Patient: sex M, age 38
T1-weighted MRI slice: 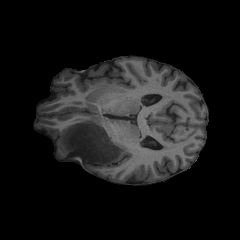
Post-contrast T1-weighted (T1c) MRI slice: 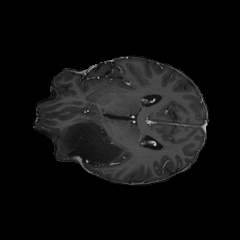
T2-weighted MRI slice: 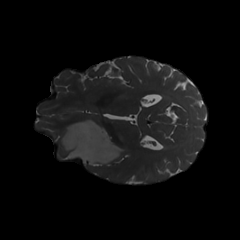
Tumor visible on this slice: yes
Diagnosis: Astrocytoma, IDH-mutant
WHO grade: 3